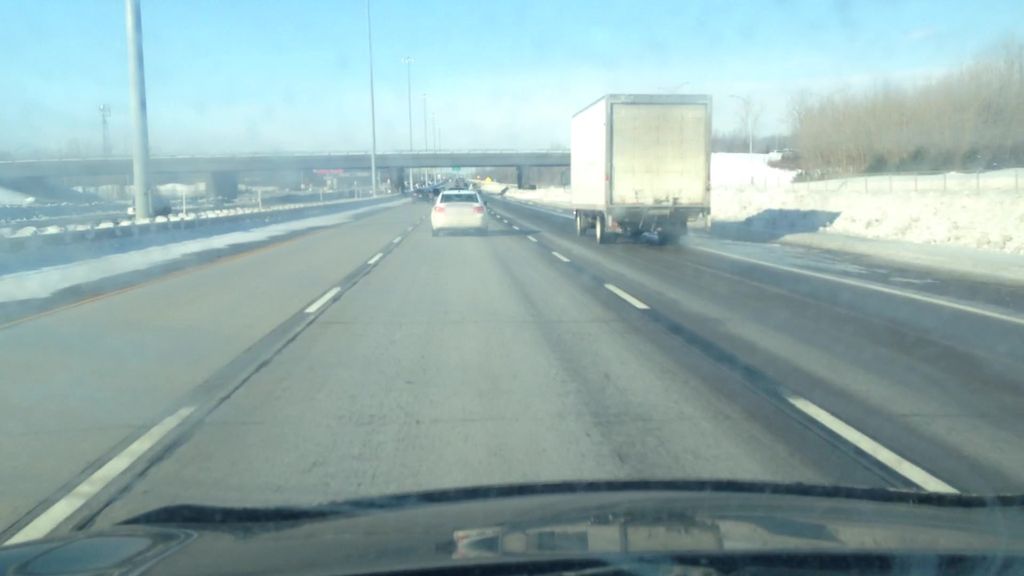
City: montreal